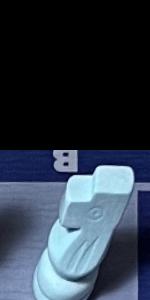
Label: Knight_White